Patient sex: M
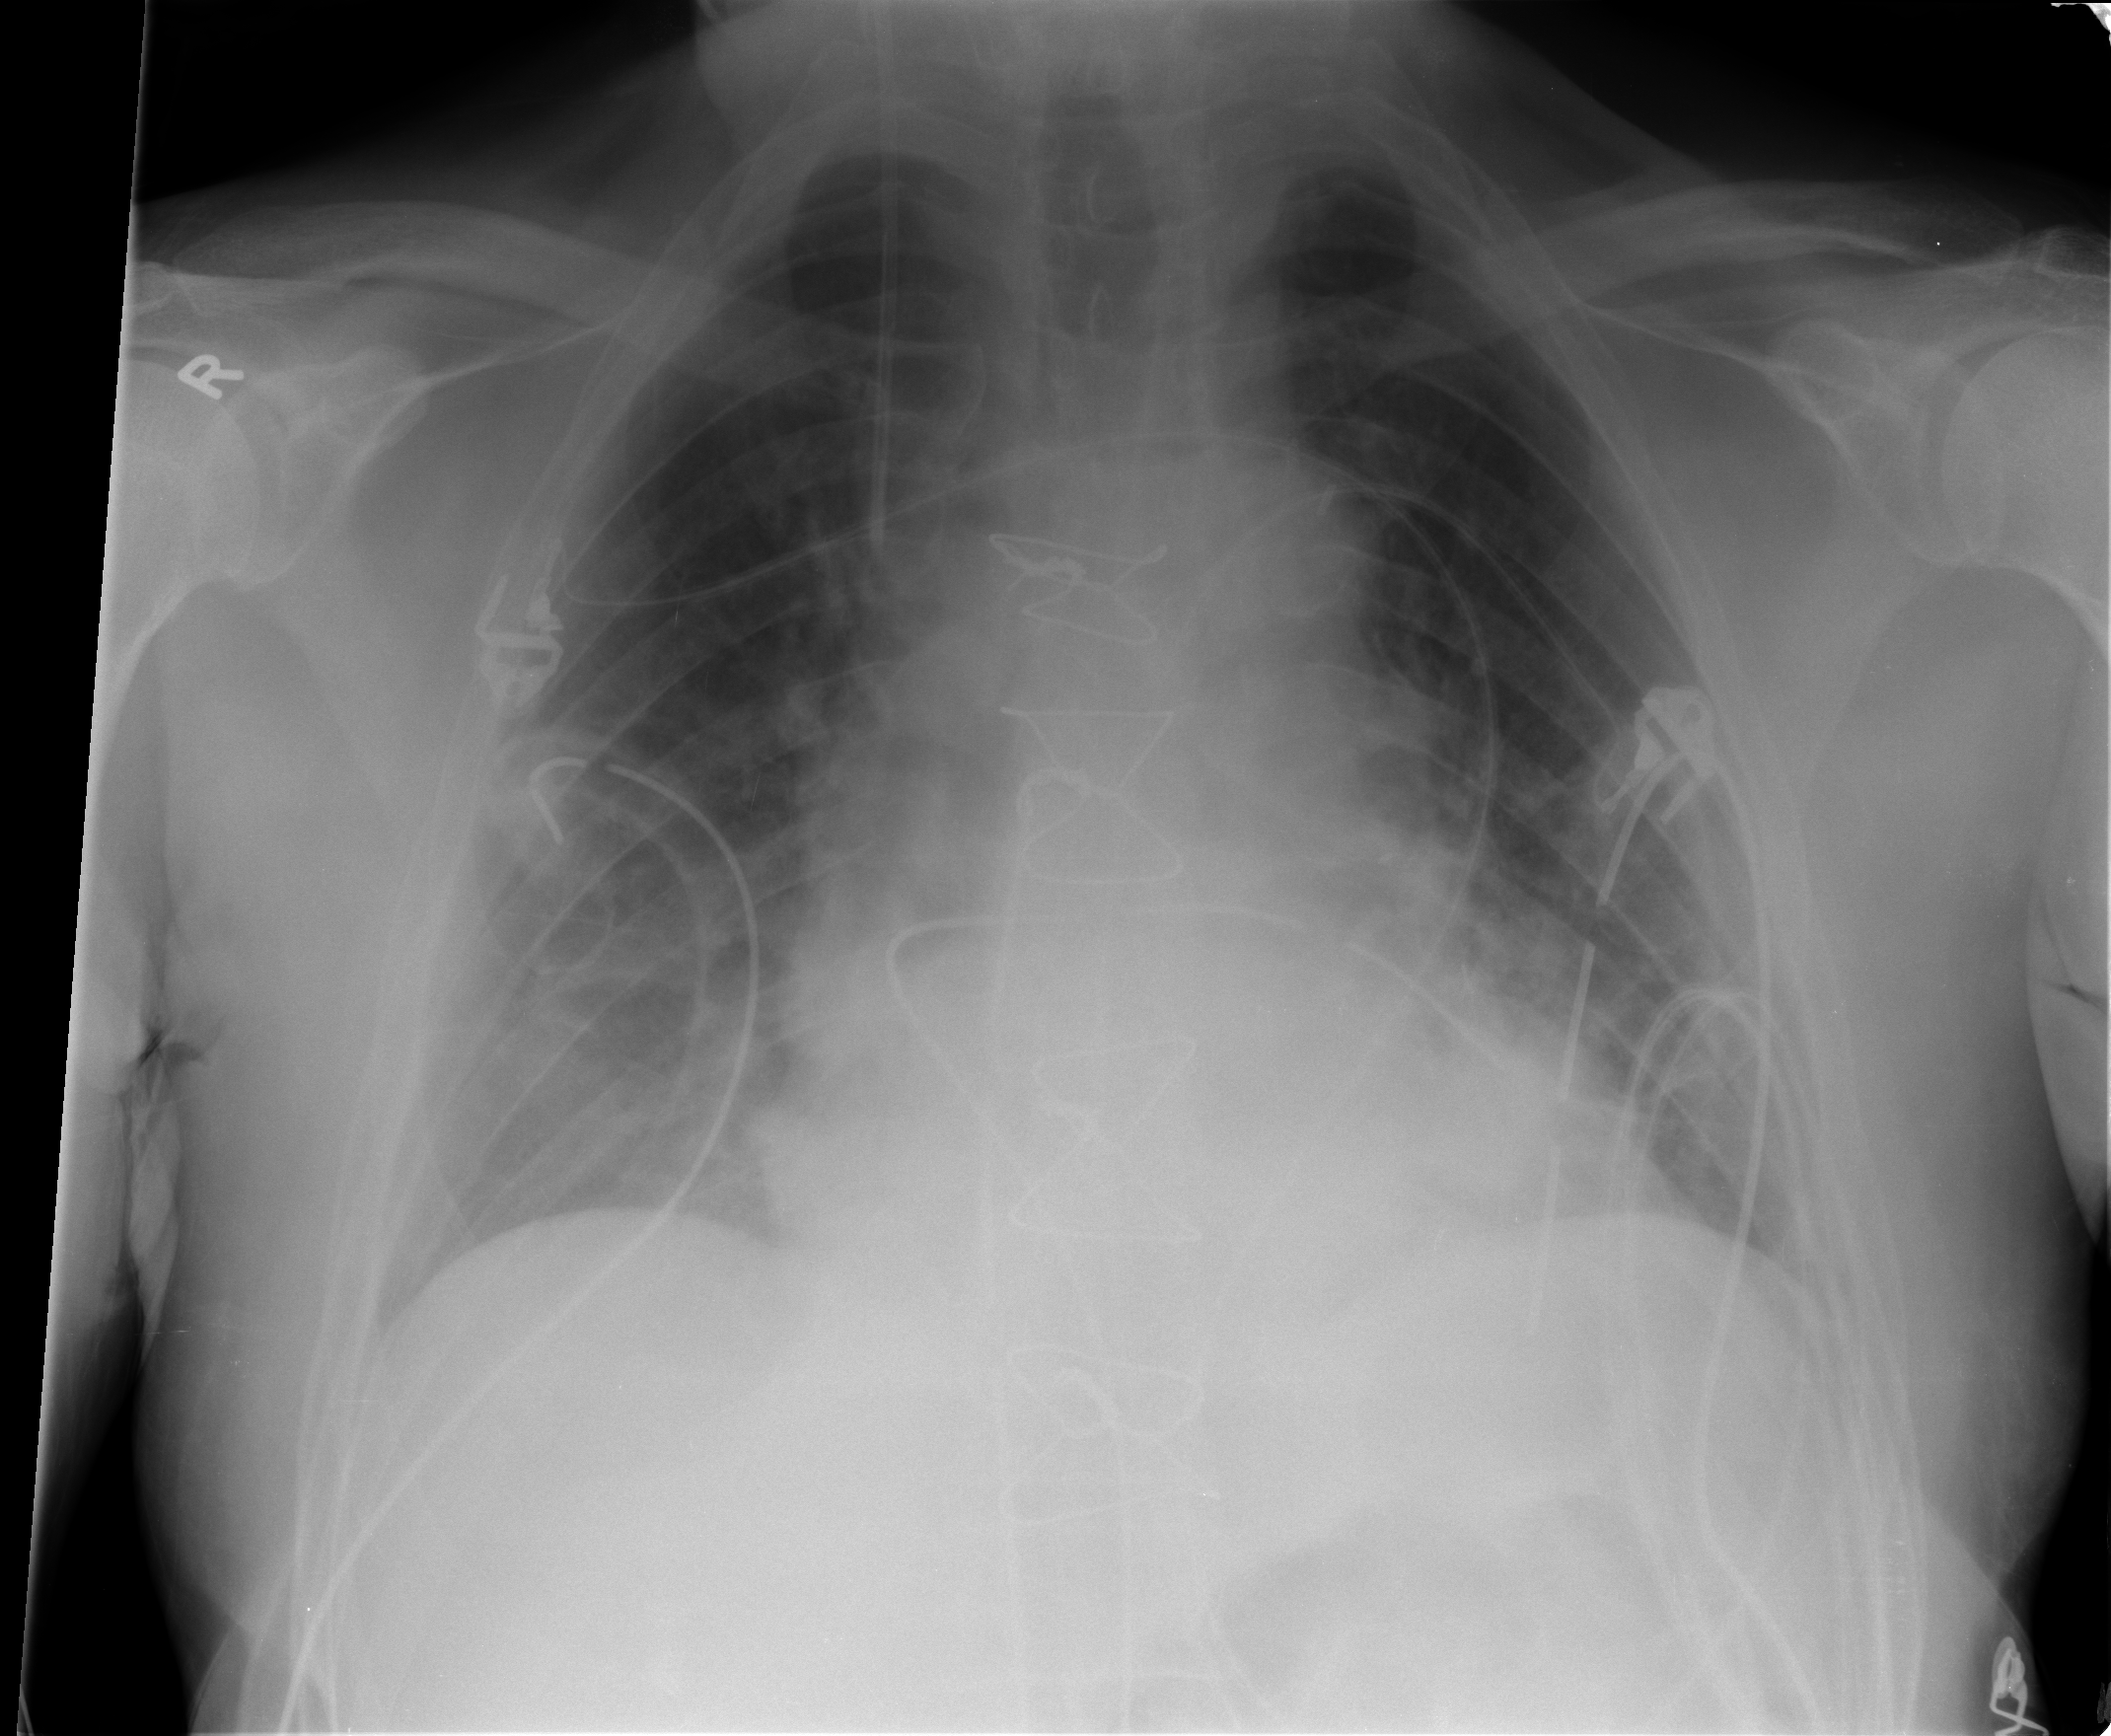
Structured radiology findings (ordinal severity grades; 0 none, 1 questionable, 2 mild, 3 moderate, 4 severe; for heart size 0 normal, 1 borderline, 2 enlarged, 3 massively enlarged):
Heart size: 0
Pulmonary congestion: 2
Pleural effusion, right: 0
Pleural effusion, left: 0
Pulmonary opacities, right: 0
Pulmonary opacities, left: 0
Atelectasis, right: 2
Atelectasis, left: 2